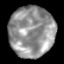
Tissue: lung
Cell type: Epithelial cells
Senescence score: 0.2291
Nuclear area (px): 2242
Mean DAPI intensity: 147.369